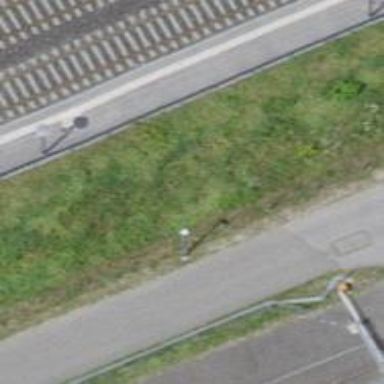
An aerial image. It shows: Abandoned railway spur with one track.